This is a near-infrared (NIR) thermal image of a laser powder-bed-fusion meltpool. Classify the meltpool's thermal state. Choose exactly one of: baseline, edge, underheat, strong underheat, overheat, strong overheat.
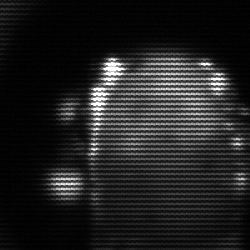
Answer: baseline